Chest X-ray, PA view. Patient: 56 years old, sex F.
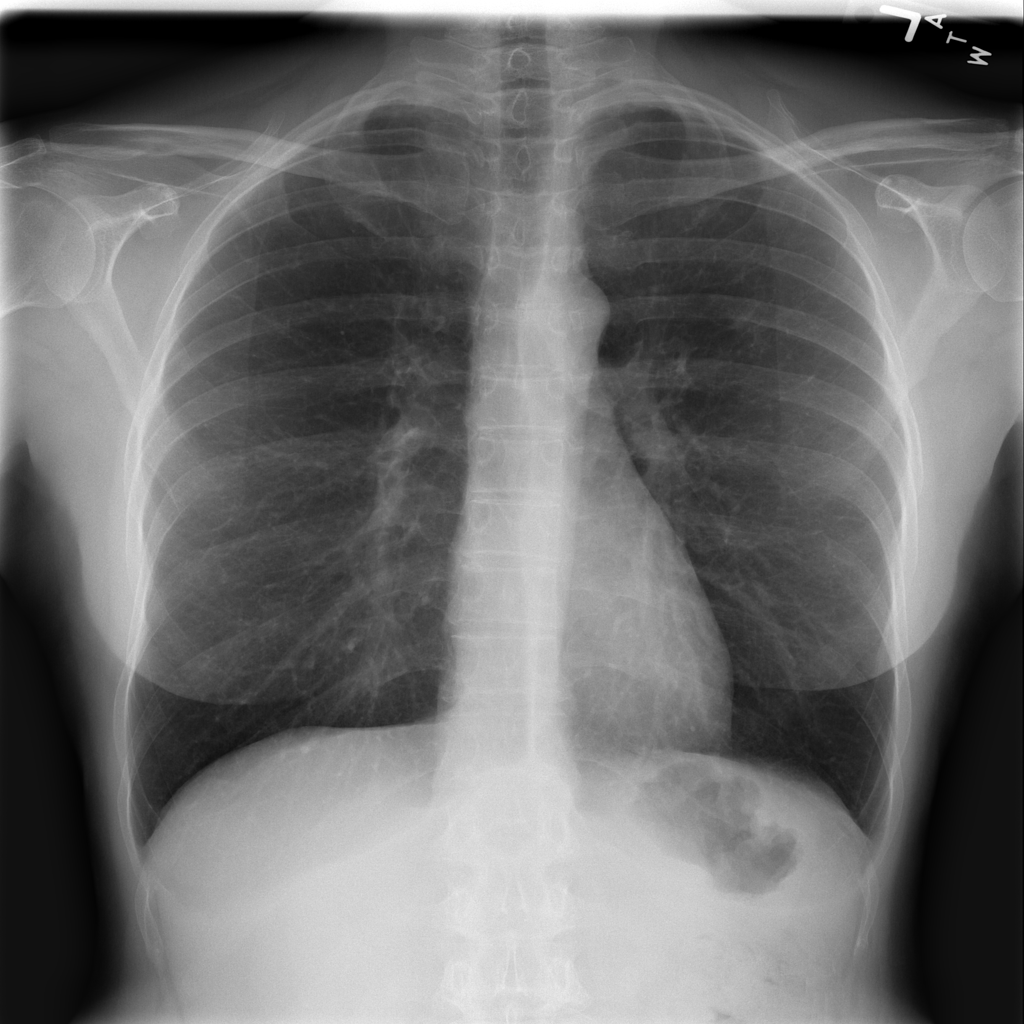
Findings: Pleural_Thickening